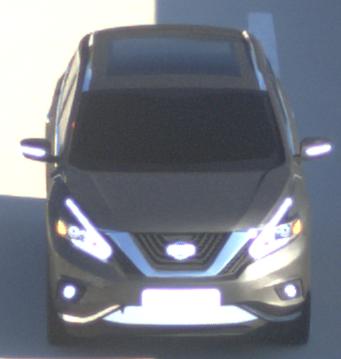
Make: Nissan
Model: Murano
Detailed model: Gen. 3 Z52
Model produced from: 2015
Doors: 5
Color: gray
Road condition: dry road
Daytime: sunrise or sunset
Contrast: medium contrast